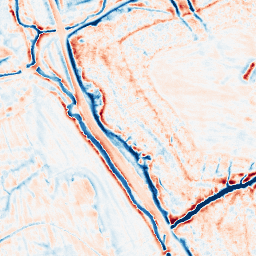
Category: edge_preserving
Decomposition family: bilateral
Decomposition parameters: d: 15
sigma_color: 150
sigma_space: 75
Upsampling method: regularized
Upsampling parameters: scale: 4
lambda_reg: 0.001
Upsampling scale: 4